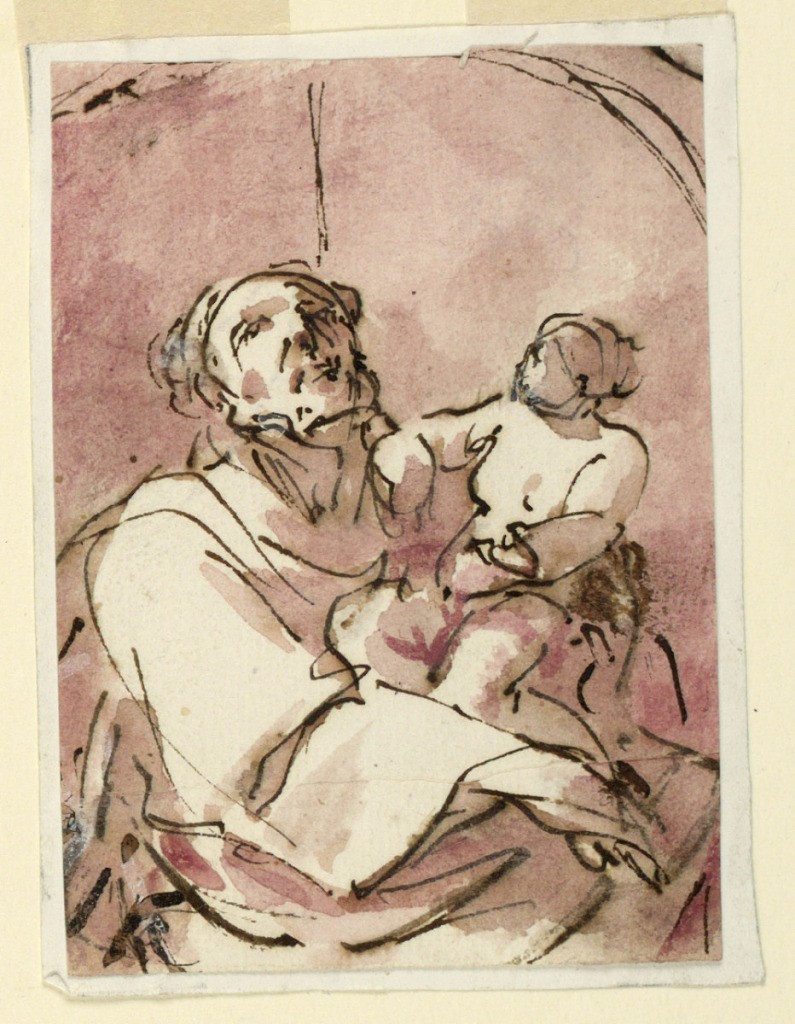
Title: Study of Saint Joseph Carrying the Christ Child
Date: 1750–1800
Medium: Pen and ink, brush and wash on paper
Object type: Drawing
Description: Half figure of bearded man holding a child, both looking heavenward.